Question: I have some simple app with spare parts for machinery.I have a shopping cart.I want to user add needed part to his shopping cart, but if it part is already in shopping cart it needs to change basic count to +1.
This is my firebase struct:

'''
func addToFirebaseWatchList(object: ObjectFromPartsCatalogueList, user: FirebaseAuth.User){
self.ref.child("users").child(user.uid).updateChildValues(["userEmail": "\(user.email!)"])
self.ref.child("users").child(user.uid).child("order").child("\(object.objectFromPartsCatalogueListCode!)").updateChildValues(["count" : "1"])
}
'''
How to check that the cart already contains a spare part with the same number and simply update the count?
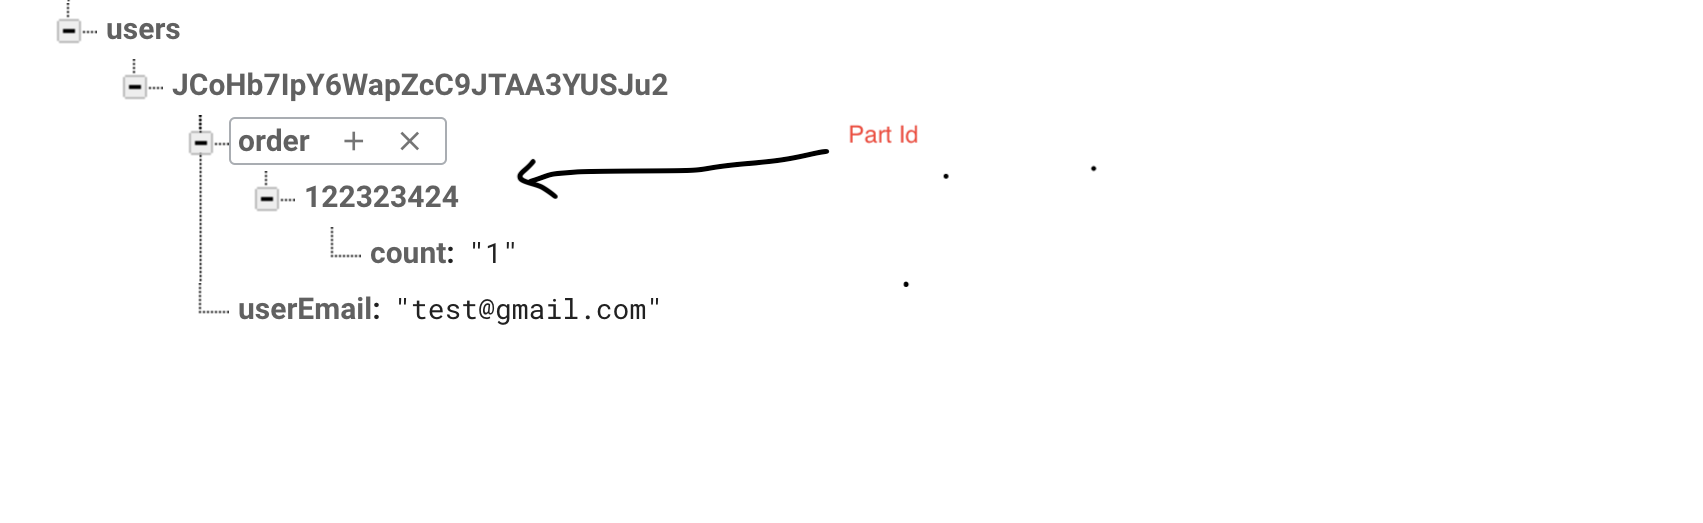
Answer: If the new value of a node depends on its existing value, you can either <URL>.
Once you store it as a numeric value, incrementing it is as easy as:
'''
self.ref.child("users").child(user.uid).child("order")
.child("\(object.objectFromPartsCatalogueListCode!)")
.updateChildValues(["count" :ServerValue.increment(1) ])
'''
'1''count'
I'd actually get rid of the '"count"' property in there, and just do:
'''
self.ref.child("users").child(user.uid).child("order")
.child("\(object.objectFromPartsCatalogueListCode!)")
.setValue(ServerValue.increment(1))
'''